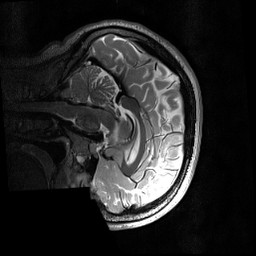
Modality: T2w
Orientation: sagittal
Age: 21
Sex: female
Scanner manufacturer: siemens
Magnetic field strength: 3 T
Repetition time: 3.2 s
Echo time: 0.566 s